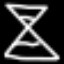
Label: hourglass